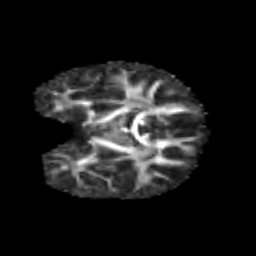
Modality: FA
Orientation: coronal
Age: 6
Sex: female
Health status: healthy